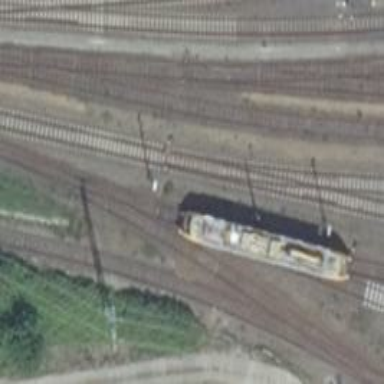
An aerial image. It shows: Railway switch.